Question: I need to place one list which contains headings and respective lists,
I have done it with two adapters, but i am not getting the output that i want...!
The list inside the list is not showing all the elements but only two.
How to solve this.....?
here is the screen shot.

Thanks in advance....!
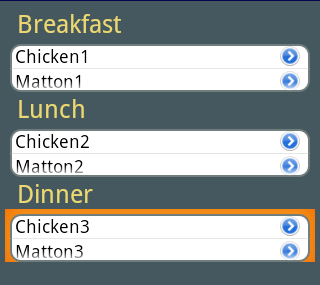
Answer: I got the solution for my problem...
1.place inner list view in a relative layout.
2.change its height based on number on items.
'''
myRelativeLayout.setLayoutParams(new RelativeLayout.LayoutParams(LayoutParams.FILL_PARENT, ((ArrayList<Object>) myList.get(position)).size()*28));
//where 28 is the height of each item in the list.
'''
:)